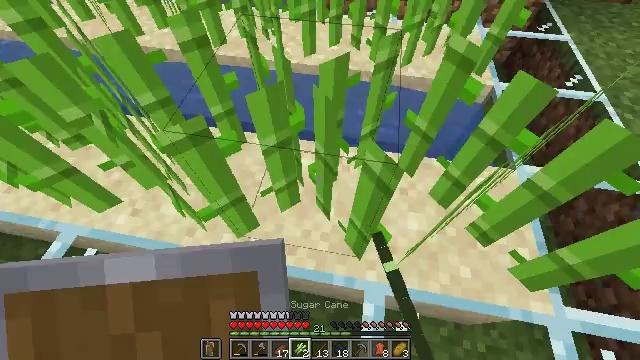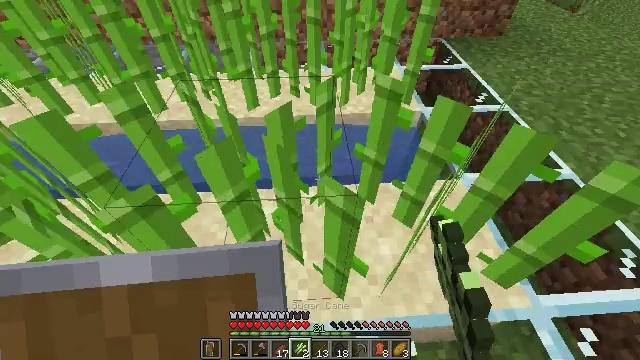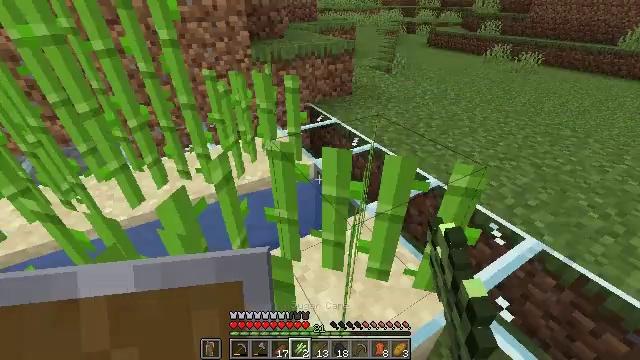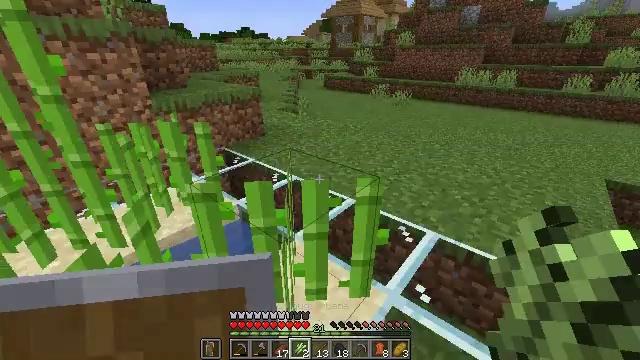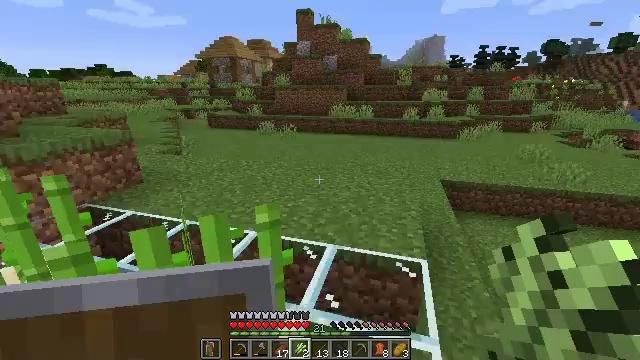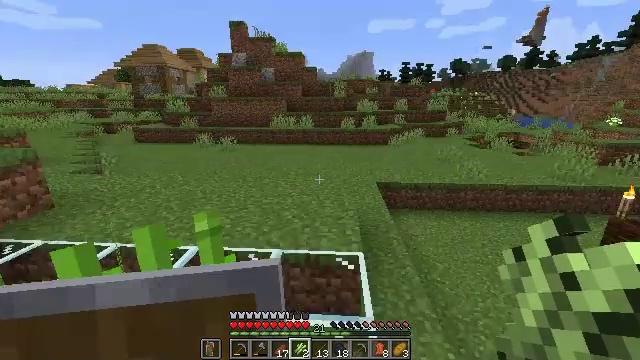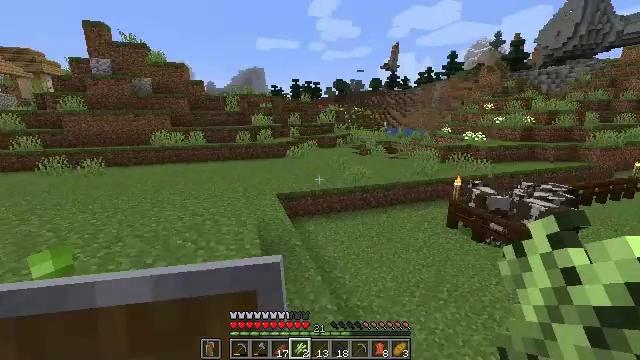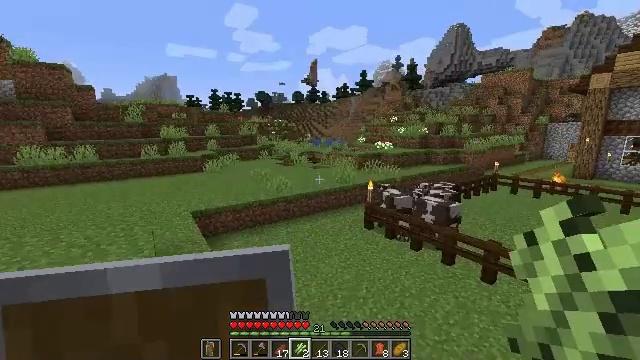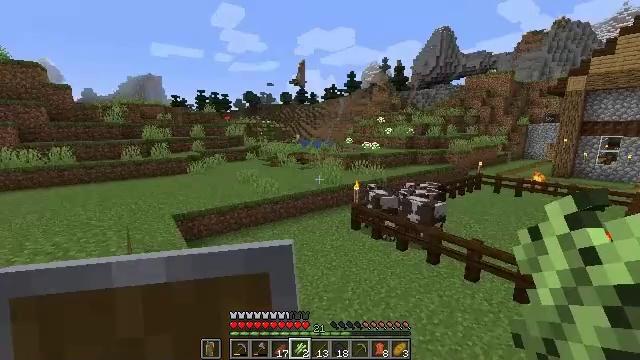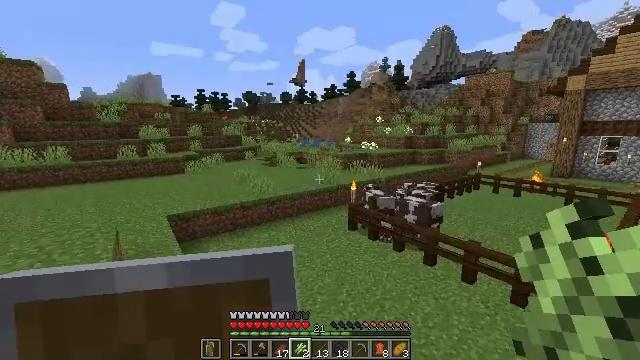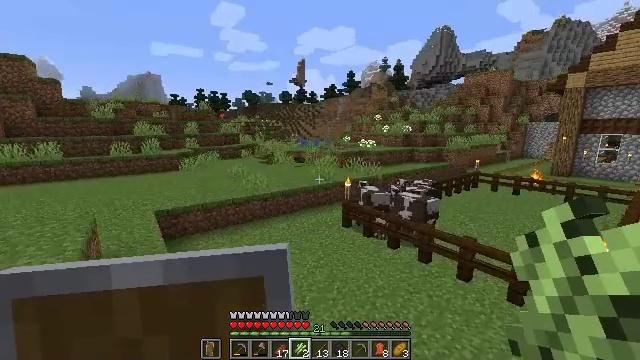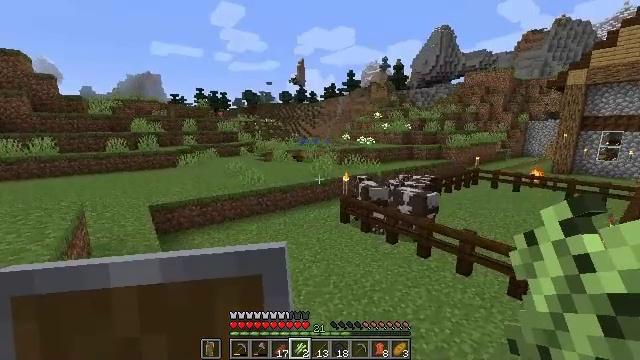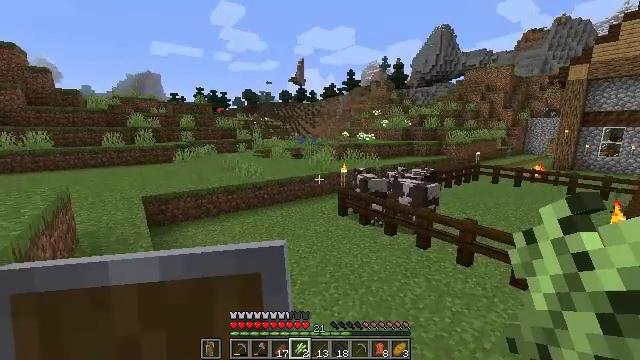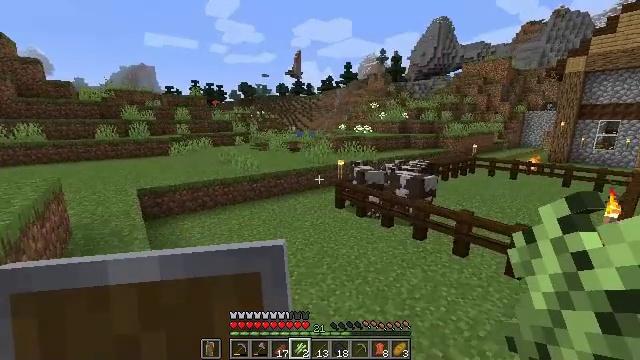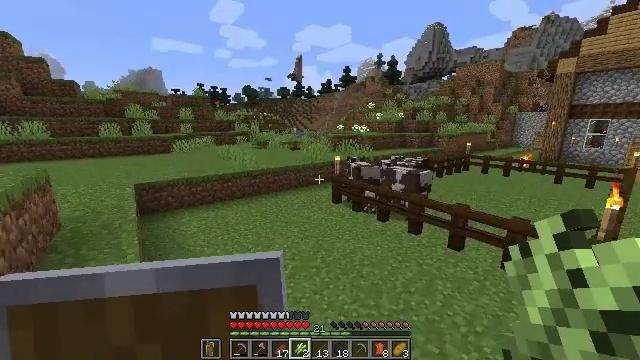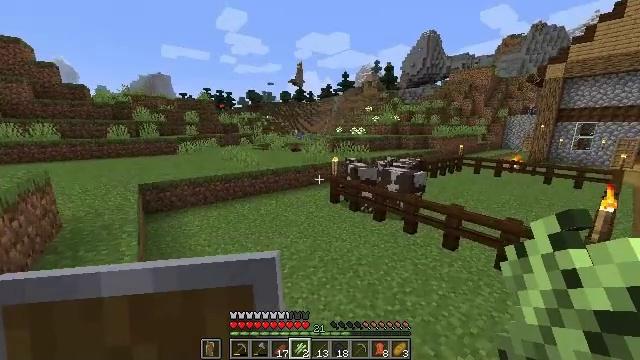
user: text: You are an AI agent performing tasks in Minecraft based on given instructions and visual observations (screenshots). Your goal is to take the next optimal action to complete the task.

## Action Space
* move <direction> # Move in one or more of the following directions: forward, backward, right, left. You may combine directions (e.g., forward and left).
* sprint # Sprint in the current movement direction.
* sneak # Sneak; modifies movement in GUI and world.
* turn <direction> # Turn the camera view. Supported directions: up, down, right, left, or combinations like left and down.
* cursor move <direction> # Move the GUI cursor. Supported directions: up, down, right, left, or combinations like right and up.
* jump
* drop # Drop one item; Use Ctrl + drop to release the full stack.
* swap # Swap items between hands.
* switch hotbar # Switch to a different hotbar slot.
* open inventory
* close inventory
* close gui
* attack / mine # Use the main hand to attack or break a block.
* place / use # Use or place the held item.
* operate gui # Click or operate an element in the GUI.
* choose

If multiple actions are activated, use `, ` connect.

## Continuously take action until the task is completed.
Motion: motion action
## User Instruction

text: Interact with the crafting table to craft paper.
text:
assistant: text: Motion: turn right and up
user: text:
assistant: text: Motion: move back, turn right and up
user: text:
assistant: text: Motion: move back, turn right and up
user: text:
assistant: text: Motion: move back, turn right and up
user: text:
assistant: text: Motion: move back and move right, turn right and up
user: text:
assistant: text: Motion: move right, turn right and up
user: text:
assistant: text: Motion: move forward and move right, turn right and up
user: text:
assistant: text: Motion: move forward and move right, turn right
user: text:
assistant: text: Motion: move forward and move right
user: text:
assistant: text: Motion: move forward
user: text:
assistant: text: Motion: move forward
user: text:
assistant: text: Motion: move forward
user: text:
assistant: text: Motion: move forward, sprint, turn down
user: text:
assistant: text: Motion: move forward, sprint
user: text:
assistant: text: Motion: move forward, sprint
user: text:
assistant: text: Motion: move forward, sprint
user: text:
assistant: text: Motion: move forward, sprint, turn down
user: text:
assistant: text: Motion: move forward, sprint, turn down
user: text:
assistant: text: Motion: move forward, sprint, turn right and down
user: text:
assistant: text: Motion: move forward, sprint, turn right and down
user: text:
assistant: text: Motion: move forward, sprint, turn right
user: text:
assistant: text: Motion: move forward, sprint, turn right and down
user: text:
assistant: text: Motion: move forward, sprint, turn right
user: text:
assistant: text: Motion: move forward, sprint
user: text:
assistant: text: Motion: move forward, sprint
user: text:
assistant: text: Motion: move forward, sprint
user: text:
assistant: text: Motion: move forward, sprint, turn left
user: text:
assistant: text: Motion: move forward, sprint, turn left
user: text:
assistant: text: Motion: move forward and move right, sprint, turn left
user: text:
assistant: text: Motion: move forward and move right, sprint, turn left